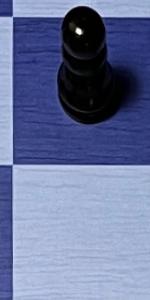
Label: Empty